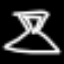
Label: hourglass